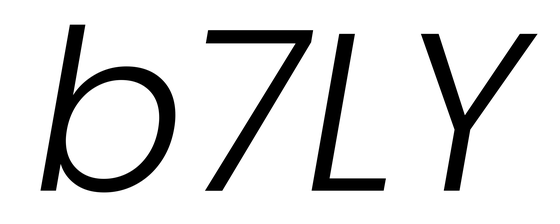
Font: Poppins-LightItalic